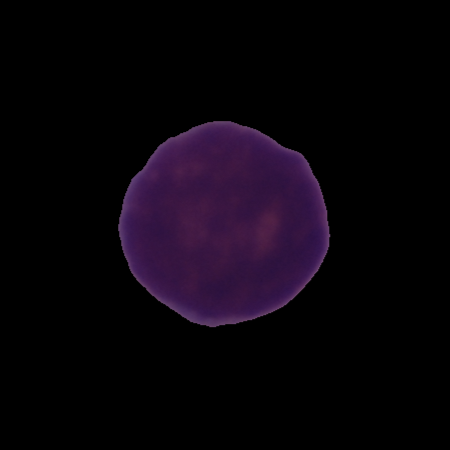
Label: healthy